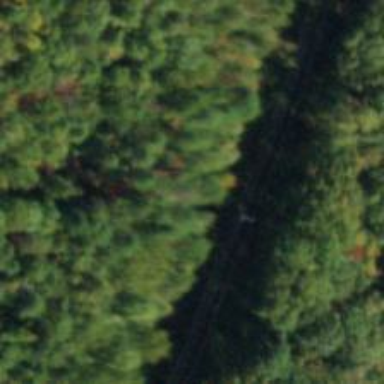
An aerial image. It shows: Power pole.